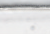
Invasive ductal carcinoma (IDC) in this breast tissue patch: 0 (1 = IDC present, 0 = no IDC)